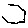
Label: hexagon